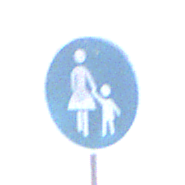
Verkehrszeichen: Gehweg
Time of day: SunriseSunset
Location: Outdoor (Nature)
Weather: PartlyCloudy
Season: NotSpecified
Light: Natural